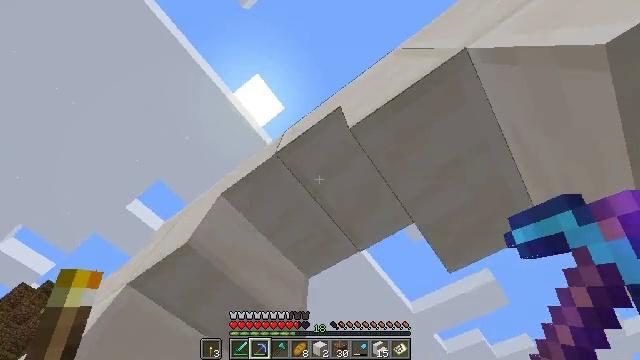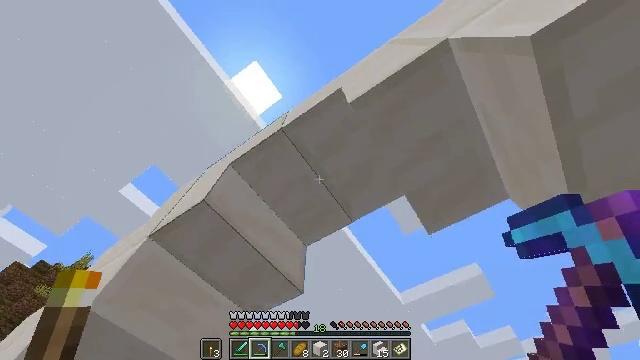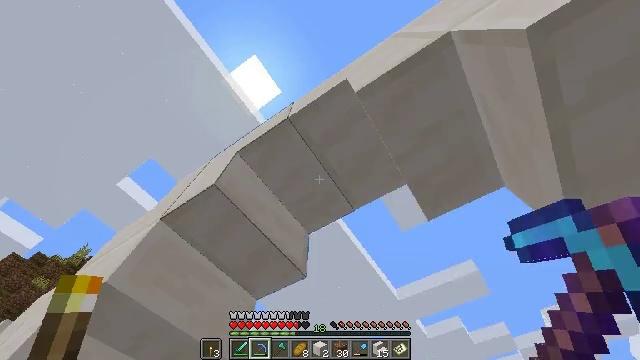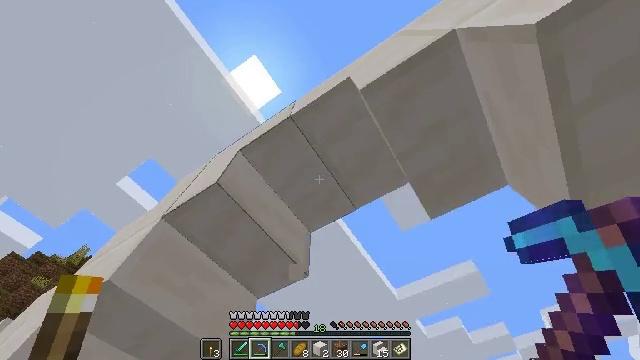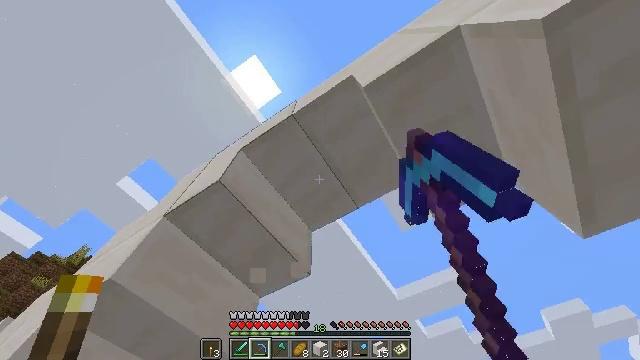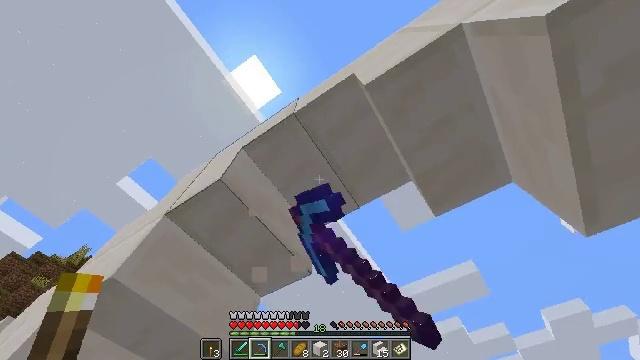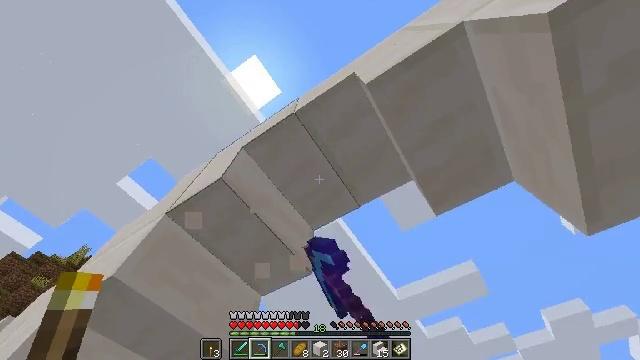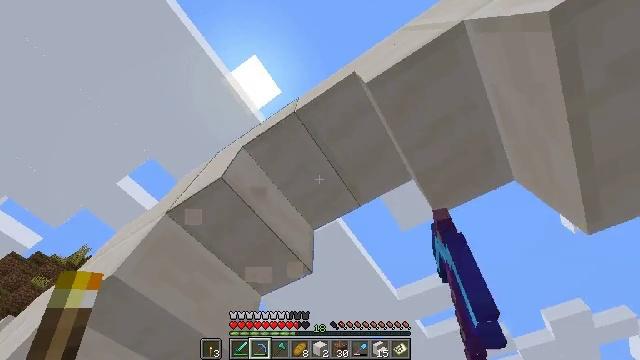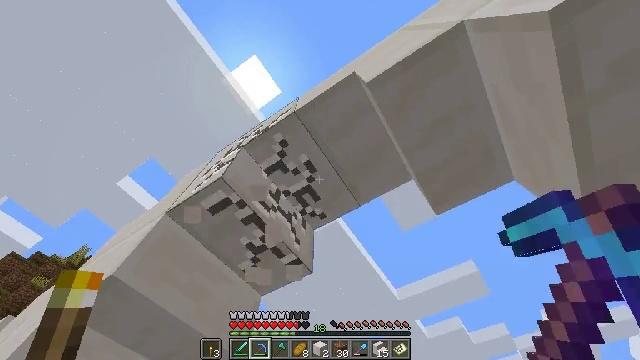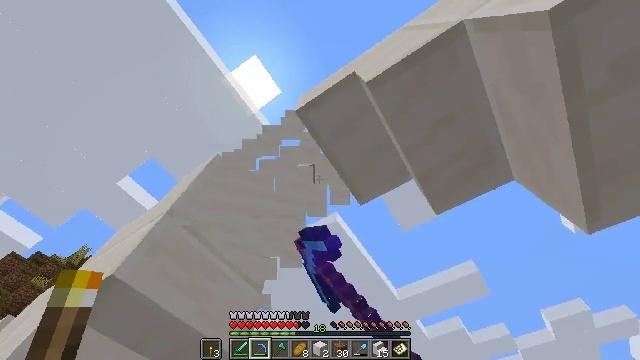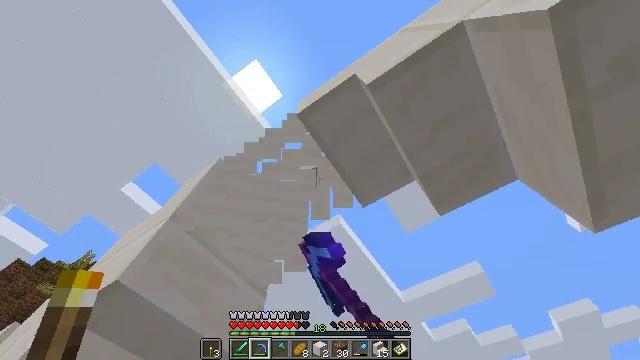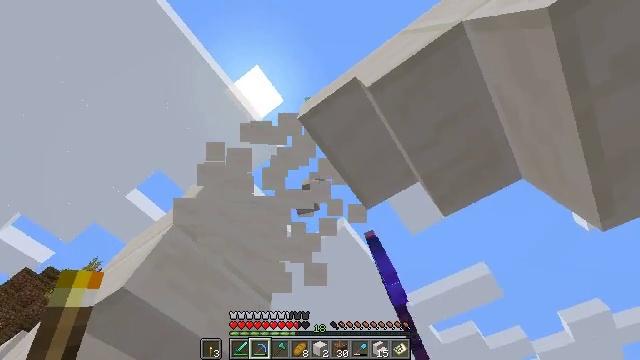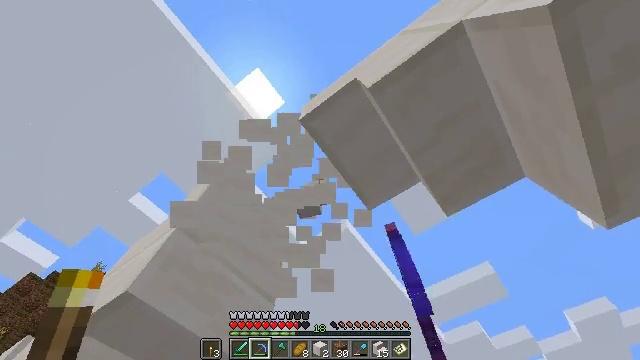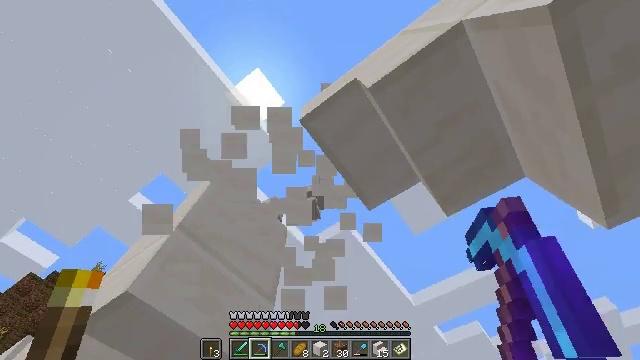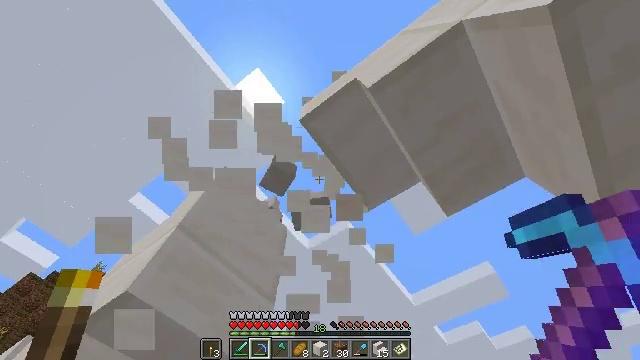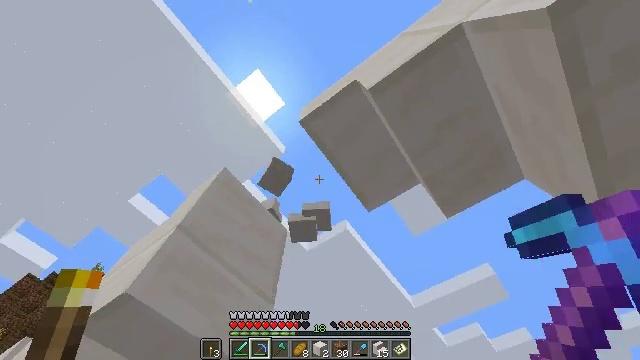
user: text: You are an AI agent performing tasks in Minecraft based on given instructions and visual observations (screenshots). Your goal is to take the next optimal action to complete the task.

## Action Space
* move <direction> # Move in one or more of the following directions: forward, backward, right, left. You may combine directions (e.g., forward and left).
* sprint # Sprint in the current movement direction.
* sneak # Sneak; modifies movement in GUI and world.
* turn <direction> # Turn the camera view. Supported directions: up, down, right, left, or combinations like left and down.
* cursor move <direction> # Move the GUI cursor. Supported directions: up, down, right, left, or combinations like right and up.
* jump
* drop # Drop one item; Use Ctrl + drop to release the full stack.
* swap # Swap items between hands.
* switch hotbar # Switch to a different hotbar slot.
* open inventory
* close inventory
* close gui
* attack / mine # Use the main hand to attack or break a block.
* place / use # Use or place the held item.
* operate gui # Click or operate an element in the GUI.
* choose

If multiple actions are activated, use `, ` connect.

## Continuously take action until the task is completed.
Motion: motion action
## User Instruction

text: Remove quartz stairs from the structure.
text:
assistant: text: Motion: turn right and down
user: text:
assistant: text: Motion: no_op
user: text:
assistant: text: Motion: attack / mine
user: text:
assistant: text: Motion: attack / mine
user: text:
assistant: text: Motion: attack / mine
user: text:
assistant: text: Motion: attack / mine
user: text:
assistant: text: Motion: attack / mine
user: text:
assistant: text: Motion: attack / mine
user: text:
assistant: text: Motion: attack / mine
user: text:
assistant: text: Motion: turn left, attack / mine
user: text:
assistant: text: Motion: turn left
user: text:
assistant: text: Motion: no_op
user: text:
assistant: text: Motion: no_op
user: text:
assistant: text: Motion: no_op
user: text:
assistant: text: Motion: no_op
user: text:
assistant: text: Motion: turn right and up
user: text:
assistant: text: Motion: turn right and up
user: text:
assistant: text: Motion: turn right and up
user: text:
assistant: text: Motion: no_op
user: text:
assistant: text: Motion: no_op
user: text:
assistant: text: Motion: no_op
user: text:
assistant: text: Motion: attack / mine
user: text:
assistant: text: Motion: attack / mine
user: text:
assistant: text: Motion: attack / mine
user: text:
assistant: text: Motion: attack / mine
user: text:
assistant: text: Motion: attack / mine
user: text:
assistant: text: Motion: no_op
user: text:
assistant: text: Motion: no_op
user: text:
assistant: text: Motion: no_op
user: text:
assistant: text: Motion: no_op